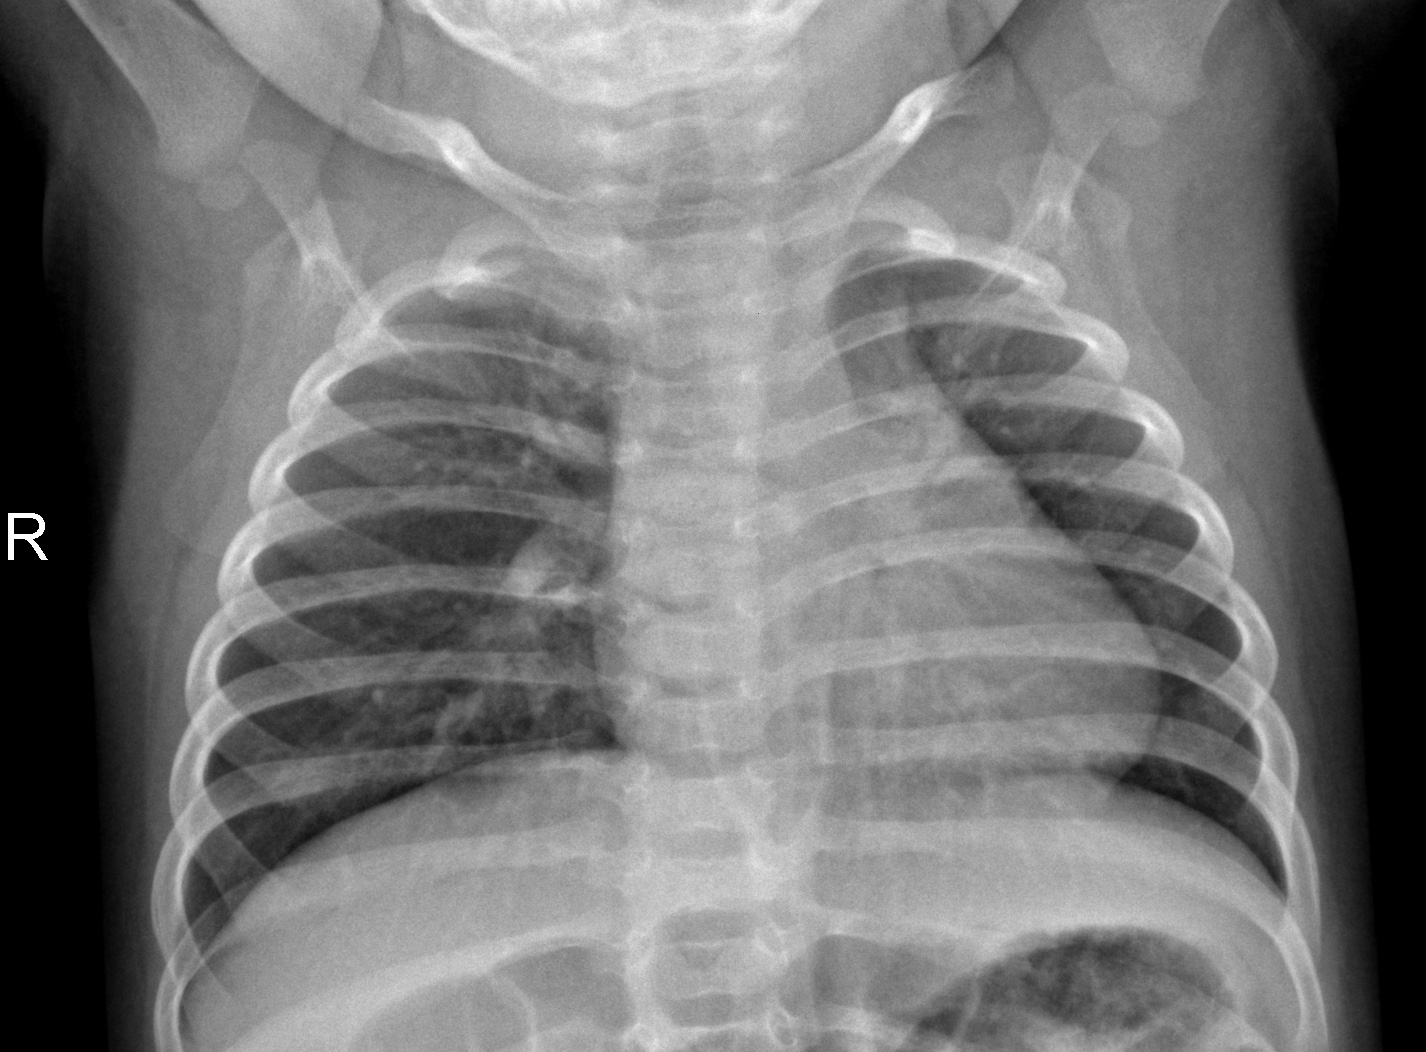
Diagnosis: NORMAL